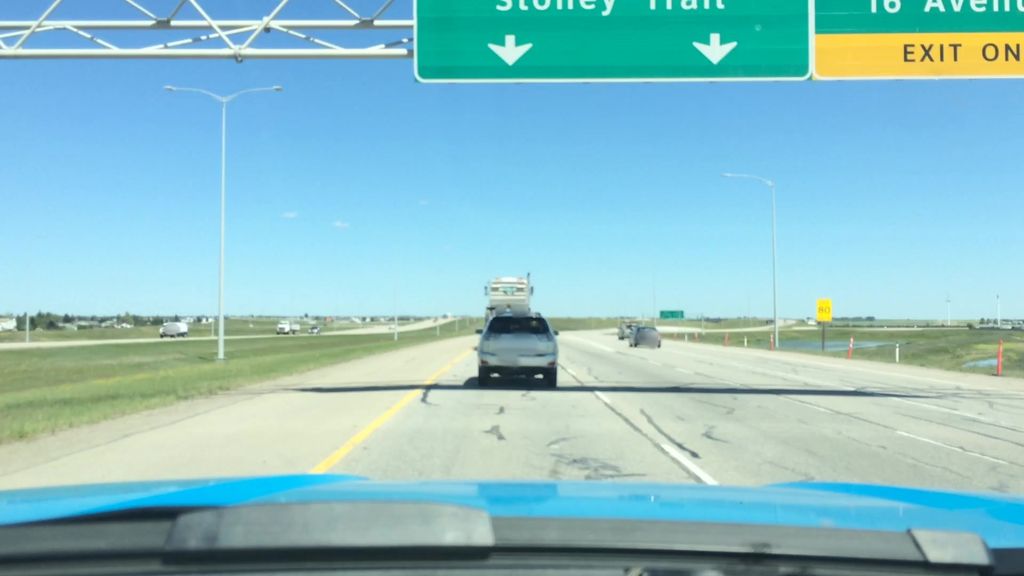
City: calgary